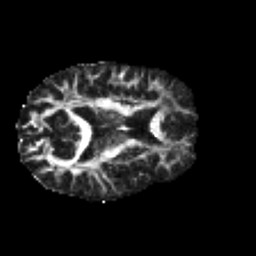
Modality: FA
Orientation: axial
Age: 40
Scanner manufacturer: philips
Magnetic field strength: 3 T
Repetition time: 8.6 s
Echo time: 0.127 s